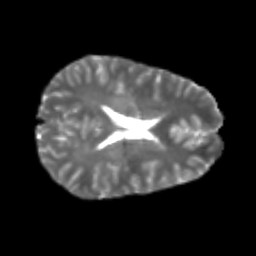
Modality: T2w
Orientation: axial
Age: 20
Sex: male
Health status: healthy
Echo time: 0.074 s